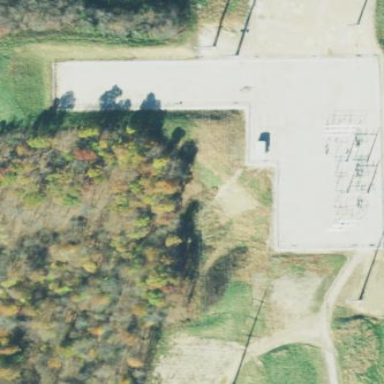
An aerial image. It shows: There is fence around switching substation.